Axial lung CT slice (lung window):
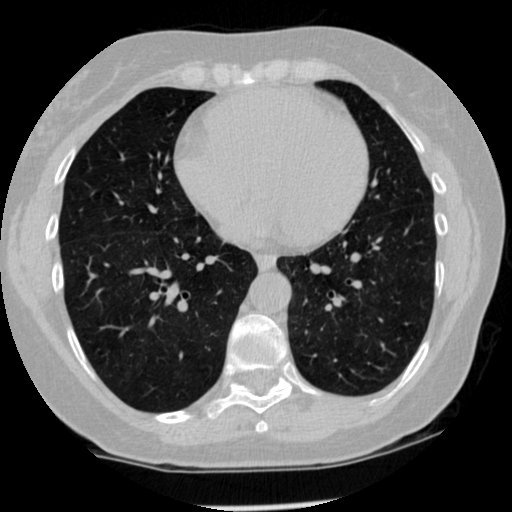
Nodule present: no